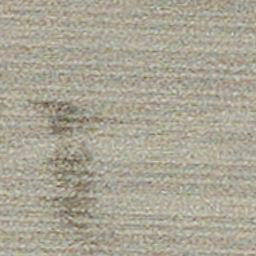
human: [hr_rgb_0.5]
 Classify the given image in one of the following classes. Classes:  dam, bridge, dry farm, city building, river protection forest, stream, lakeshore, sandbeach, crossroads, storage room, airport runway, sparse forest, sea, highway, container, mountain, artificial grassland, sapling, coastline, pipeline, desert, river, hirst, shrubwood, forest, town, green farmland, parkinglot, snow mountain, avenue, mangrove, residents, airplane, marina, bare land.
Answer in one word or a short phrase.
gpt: dry farm